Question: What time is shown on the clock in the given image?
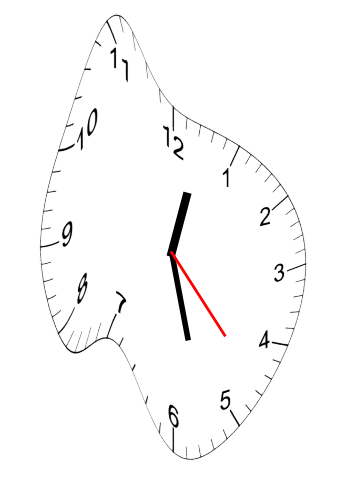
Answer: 12:27:23